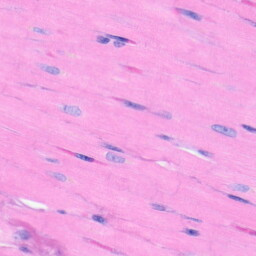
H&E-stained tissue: Heart